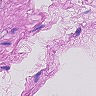
Metastatic tissue present: no